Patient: sex F, age 83
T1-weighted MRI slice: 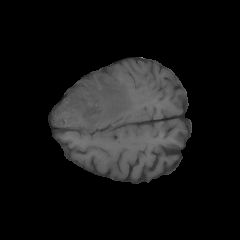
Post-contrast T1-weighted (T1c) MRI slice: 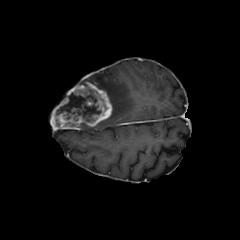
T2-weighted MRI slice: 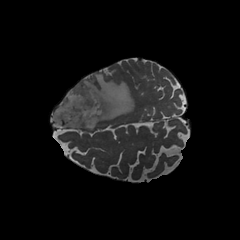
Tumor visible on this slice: yes
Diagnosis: Glioblastoma, IDH-wildtype
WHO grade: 4